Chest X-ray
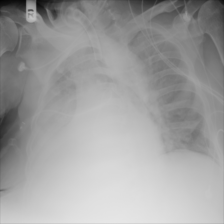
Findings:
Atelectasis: negative
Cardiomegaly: negative
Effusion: negative
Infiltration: negative
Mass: negative
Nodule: negative
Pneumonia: negative
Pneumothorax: negative
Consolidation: negative
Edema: negative
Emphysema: negative
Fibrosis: negative
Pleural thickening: negative
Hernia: negative